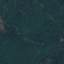
Label: Forest